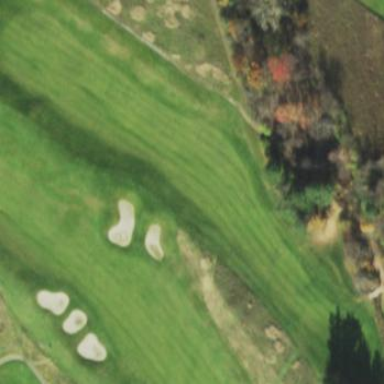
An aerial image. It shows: Golf fairway in the image.